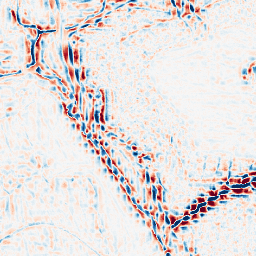
Category: wavelet
Decomposition family: wavelet_reverse_biorthogonal
Decomposition parameters: wavelet: rbio4.4
level: 3
Upsampling method: cubic_catmull_rom
Upsampling parameters: scale: 2
Upsampling scale: 2